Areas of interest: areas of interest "Jin Yan Building - Conference Center"
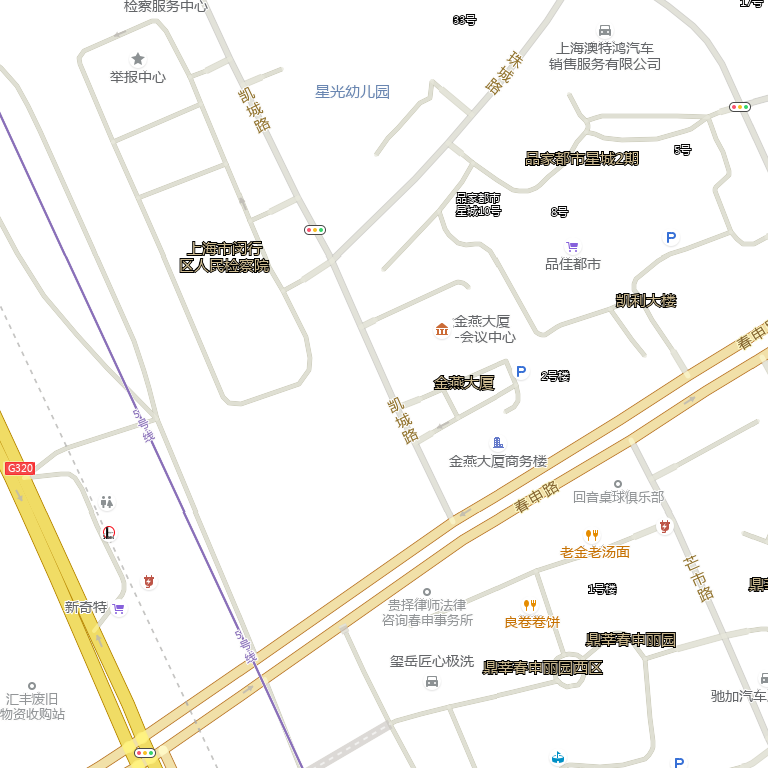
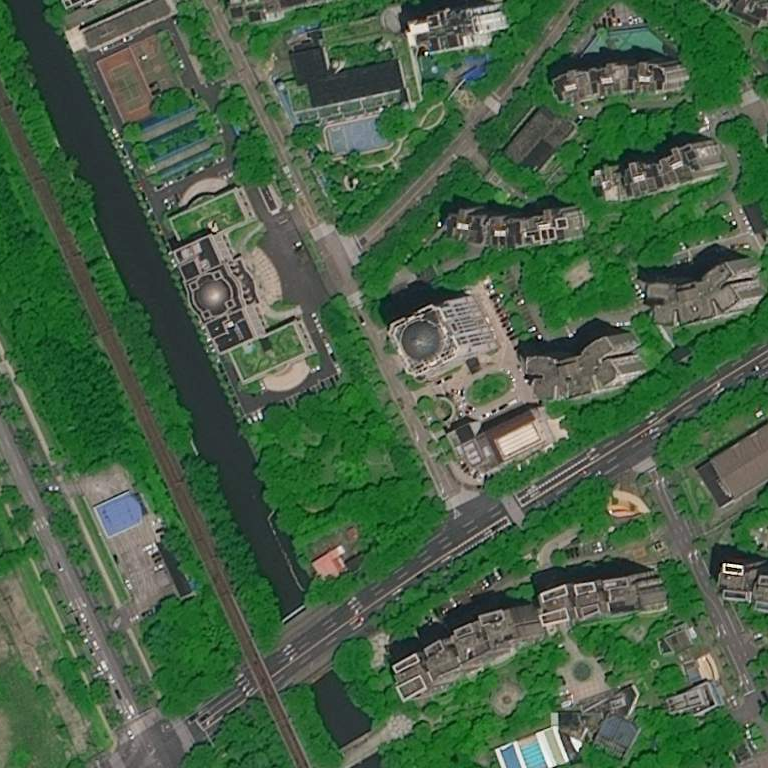